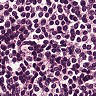
Metastatic tissue present: no